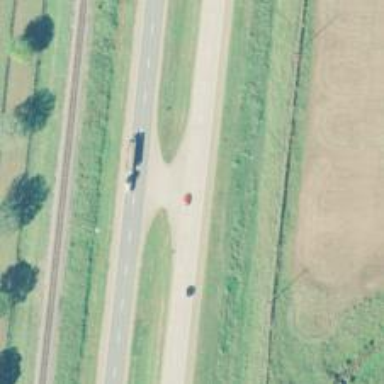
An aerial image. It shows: Primary link highway with asphalt surface.